Field crop: maize
Growth stage: 1
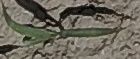
Species: sorghum